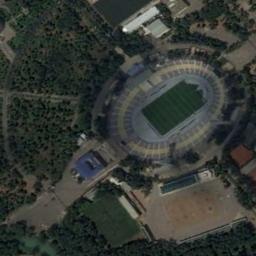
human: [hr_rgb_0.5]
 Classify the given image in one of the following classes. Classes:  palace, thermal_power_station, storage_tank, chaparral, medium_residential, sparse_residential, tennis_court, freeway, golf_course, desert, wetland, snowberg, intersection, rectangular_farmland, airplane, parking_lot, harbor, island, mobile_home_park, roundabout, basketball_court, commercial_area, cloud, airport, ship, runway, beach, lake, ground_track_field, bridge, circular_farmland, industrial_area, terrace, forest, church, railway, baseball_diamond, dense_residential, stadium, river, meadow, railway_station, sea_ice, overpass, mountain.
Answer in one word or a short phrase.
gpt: stadium